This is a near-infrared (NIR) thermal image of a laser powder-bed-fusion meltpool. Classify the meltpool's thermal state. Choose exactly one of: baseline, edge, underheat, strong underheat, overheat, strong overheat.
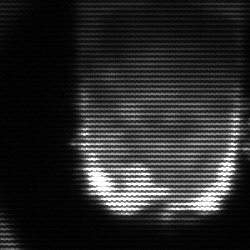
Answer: baseline